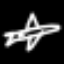
Label: airplane